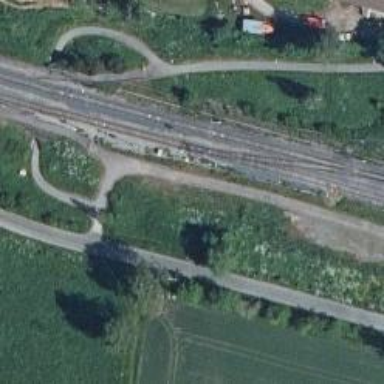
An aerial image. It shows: Rail siding with electrified contact lines for trains.